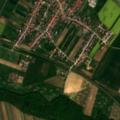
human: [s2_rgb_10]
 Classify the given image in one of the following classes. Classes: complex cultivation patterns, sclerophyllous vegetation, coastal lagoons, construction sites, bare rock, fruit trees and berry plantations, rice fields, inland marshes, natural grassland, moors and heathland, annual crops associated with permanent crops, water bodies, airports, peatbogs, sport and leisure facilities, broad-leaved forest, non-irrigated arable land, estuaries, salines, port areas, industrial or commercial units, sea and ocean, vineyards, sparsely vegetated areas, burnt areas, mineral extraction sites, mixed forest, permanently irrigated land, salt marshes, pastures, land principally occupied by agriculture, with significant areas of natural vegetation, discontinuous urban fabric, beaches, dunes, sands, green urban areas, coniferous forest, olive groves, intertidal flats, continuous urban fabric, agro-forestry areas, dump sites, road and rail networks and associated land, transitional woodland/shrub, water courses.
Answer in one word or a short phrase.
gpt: discontinuous urban fabric, non-irrigated arable land, vineyards, complex cultivation patterns, broad-leaved forest